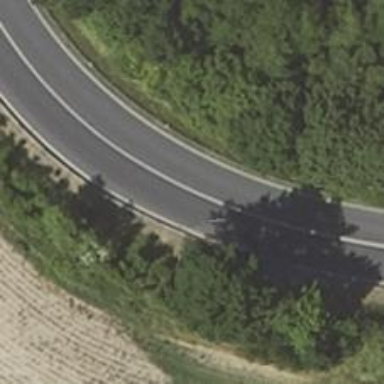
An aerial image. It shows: Asphalt motorway link.